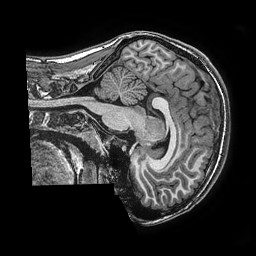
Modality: T1w
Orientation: sagittal
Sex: male
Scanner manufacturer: ge
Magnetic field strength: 3 T
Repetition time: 0.0077 s
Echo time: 0.003436 s